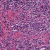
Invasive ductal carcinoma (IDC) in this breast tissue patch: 1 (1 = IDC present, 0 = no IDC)